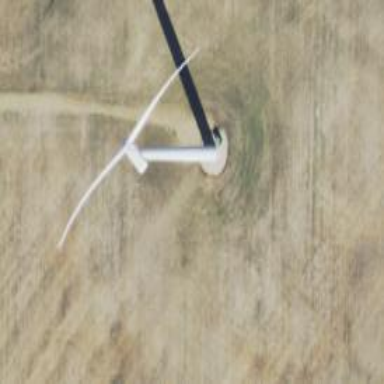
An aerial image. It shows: Wind generator powered by wind. The generator type is horizontal axis and it uses wind turbines.